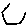
Label: hexagon